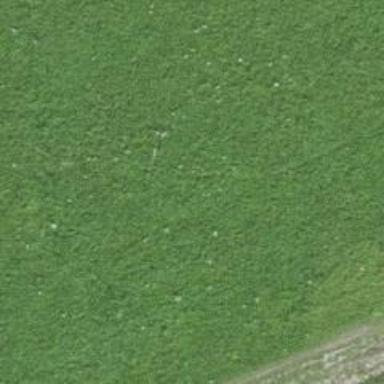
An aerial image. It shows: Grass track with grade4 surface.